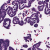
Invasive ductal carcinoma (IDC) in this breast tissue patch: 1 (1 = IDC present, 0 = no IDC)